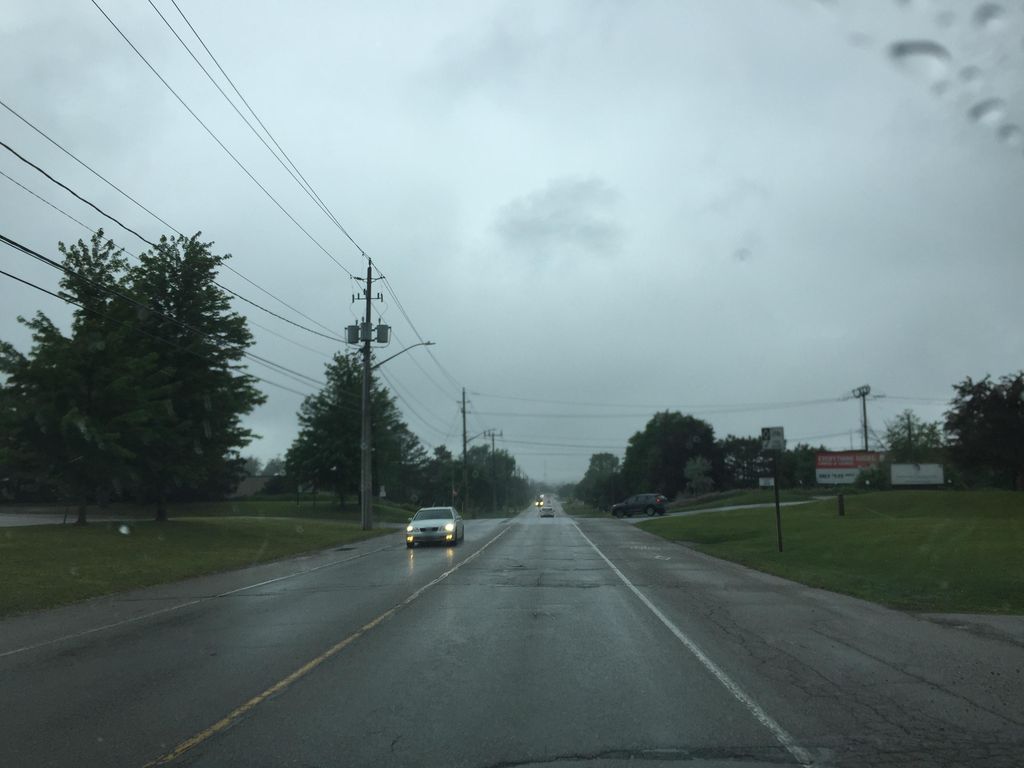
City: kitchener-waterloo